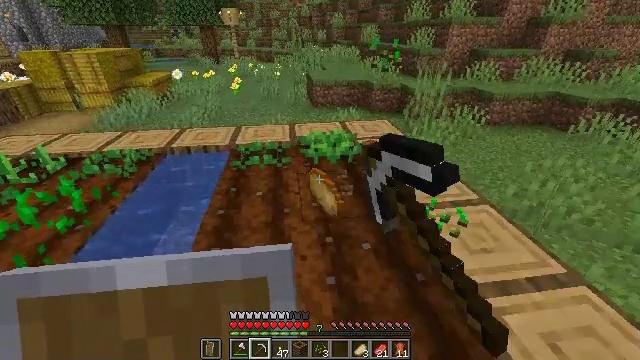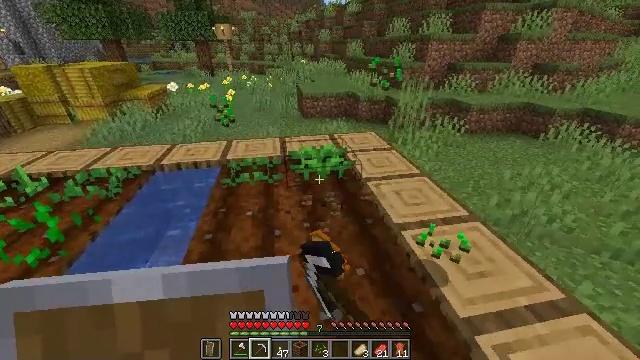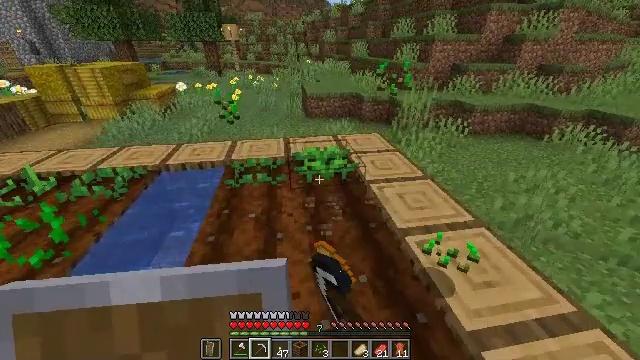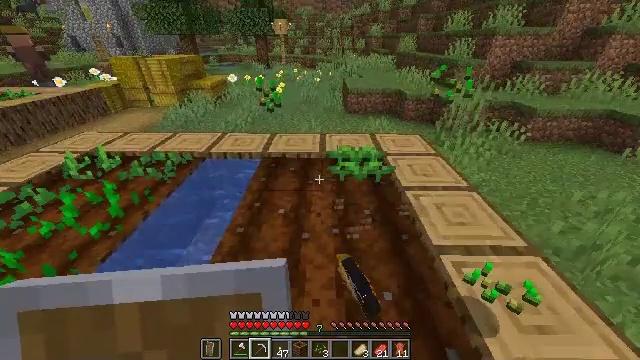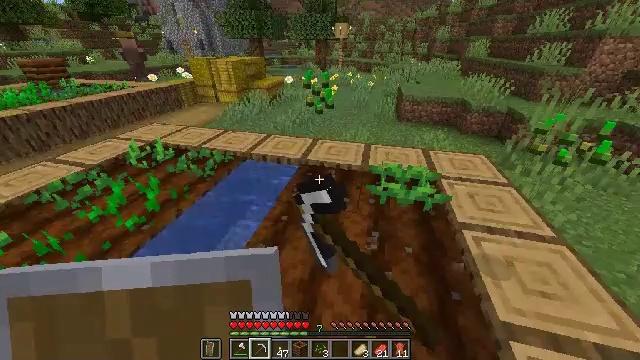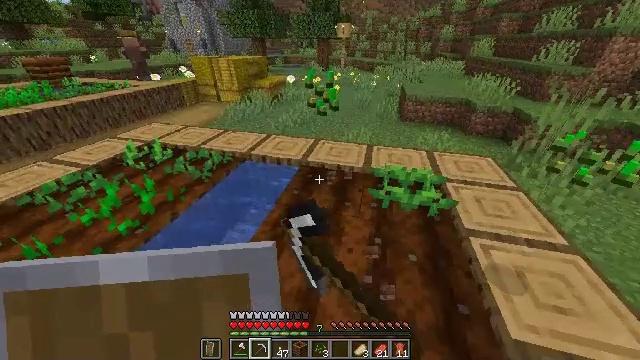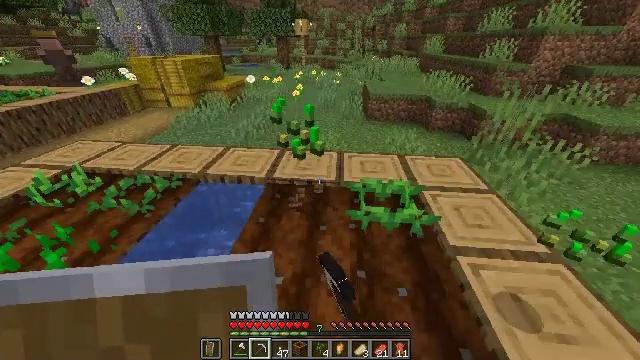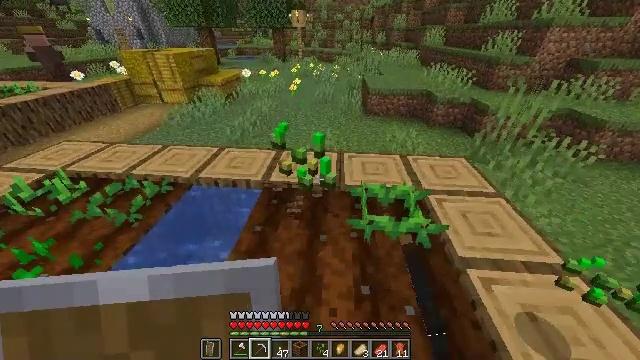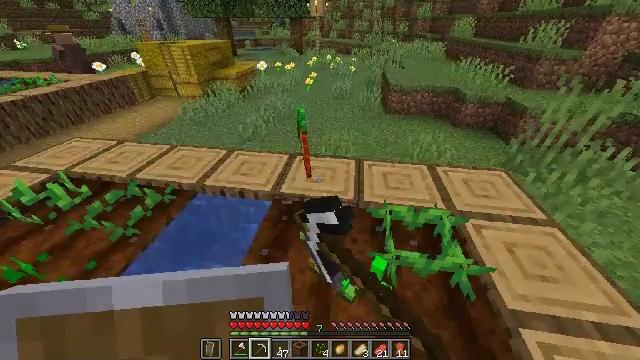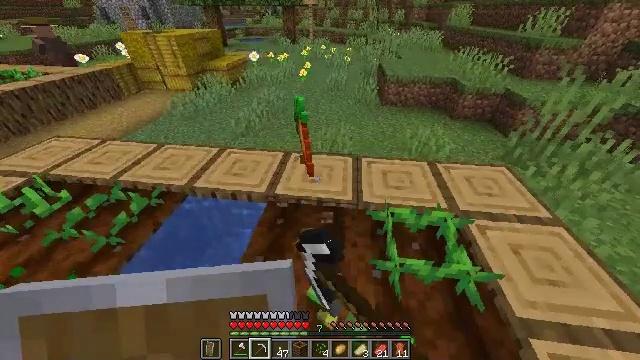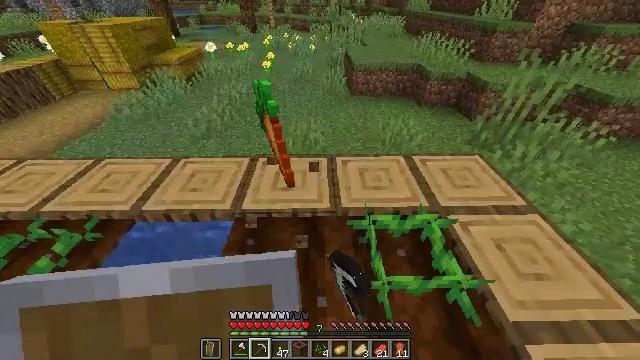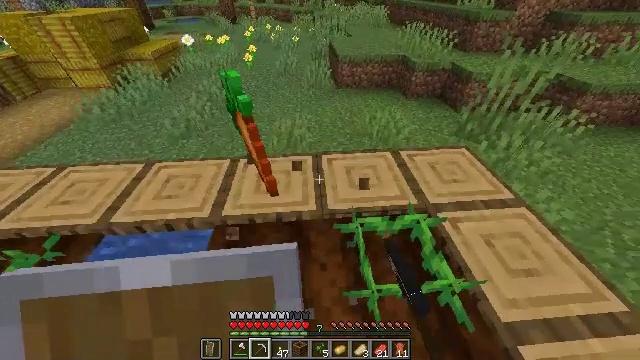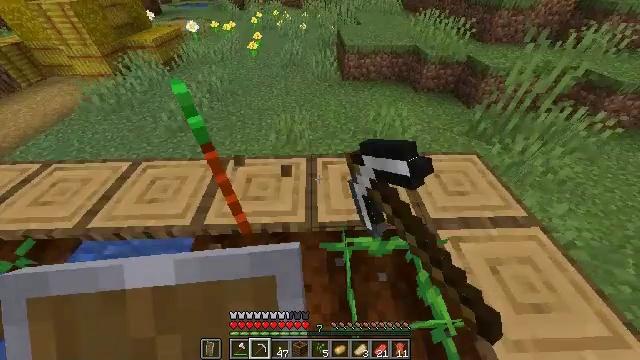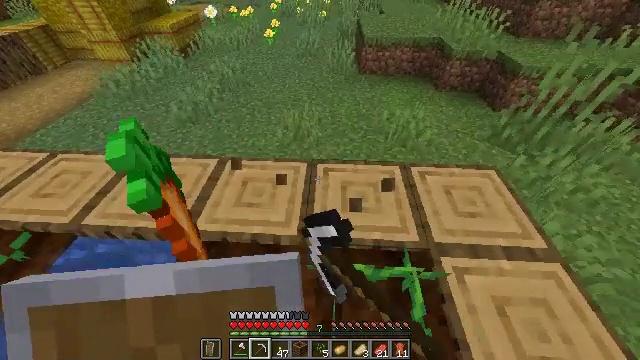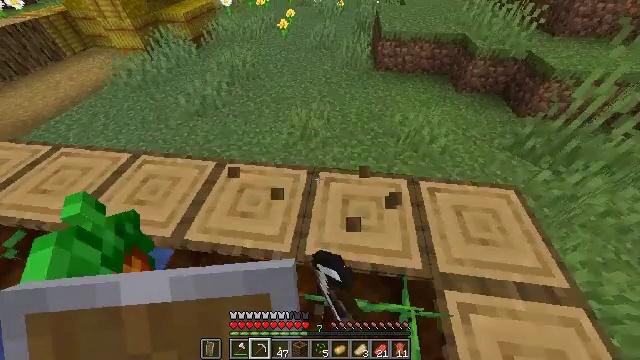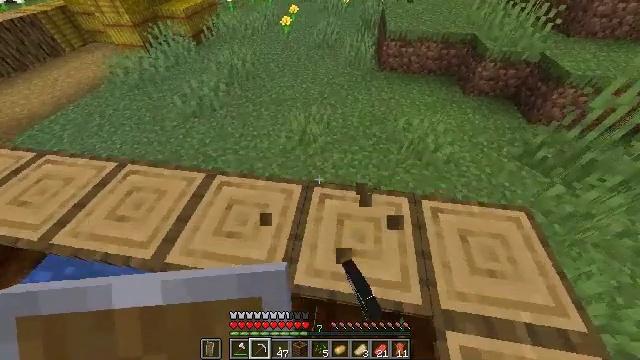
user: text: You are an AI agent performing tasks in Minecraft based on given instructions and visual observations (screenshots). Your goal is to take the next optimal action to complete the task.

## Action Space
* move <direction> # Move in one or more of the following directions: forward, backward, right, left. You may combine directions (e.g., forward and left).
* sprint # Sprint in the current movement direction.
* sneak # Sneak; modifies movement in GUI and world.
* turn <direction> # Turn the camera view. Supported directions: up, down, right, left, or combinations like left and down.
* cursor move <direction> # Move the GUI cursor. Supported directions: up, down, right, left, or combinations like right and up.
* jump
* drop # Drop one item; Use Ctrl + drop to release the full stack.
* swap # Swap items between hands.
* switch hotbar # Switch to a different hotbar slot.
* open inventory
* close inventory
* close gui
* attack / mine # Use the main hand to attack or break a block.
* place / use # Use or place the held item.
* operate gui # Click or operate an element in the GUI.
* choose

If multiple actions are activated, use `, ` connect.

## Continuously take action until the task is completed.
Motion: motion action
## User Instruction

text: Collect carrots by breaking the crop.
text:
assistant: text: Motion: move forward, turn right, attack / mine
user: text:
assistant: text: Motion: move forward, turn left, attack / mine
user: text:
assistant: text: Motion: move forward, turn left and down, attack / mine
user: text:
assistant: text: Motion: move forward, turn left, attack / mine
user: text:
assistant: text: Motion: move forward, attack / mine
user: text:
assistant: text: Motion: move forward, turn right, attack / mine
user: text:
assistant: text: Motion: move forward, turn down, attack / mine
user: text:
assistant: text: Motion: move forward, turn left and down, attack / mine
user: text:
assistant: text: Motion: move forward, turn right and down, attack / mine
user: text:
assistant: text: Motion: move forward and move right, turn right and down, attack / mine
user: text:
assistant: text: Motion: move forward and move right, turn right and down, attack / mine
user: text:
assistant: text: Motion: move forward and move right, turn left and down, attack / mine
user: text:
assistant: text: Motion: move forward, turn left and down, attack / mine
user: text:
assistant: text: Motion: move forward, turn left and down, attack / mine
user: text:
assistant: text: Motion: move forward, turn left, attack / mine
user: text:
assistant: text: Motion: move forward, turn left and down
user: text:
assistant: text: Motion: turn down
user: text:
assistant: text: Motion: turn left and down
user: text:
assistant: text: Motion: no_op
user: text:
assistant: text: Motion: no_op
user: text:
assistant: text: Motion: no_op
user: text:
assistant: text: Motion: no_op
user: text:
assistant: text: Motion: turn left and down
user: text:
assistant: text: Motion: turn left and down
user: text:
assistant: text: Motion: move back, turn left and down, attack / mine
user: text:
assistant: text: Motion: move back, turn left and down, attack / mine
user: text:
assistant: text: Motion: move back, turn left, attack / mine
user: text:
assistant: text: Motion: turn left and up, attack / mine
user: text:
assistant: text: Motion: turn left and up, attack / mine
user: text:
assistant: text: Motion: turn up, attack / mine